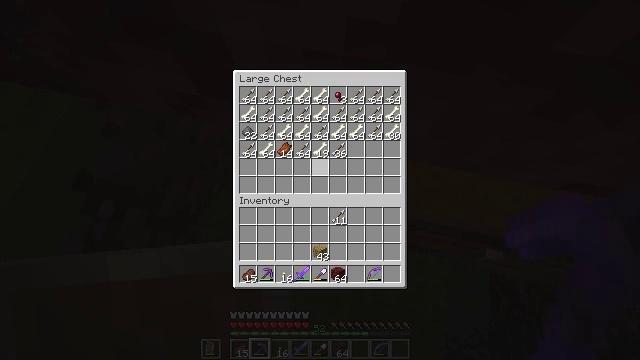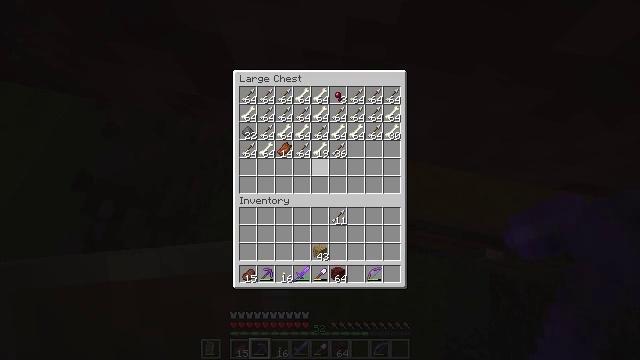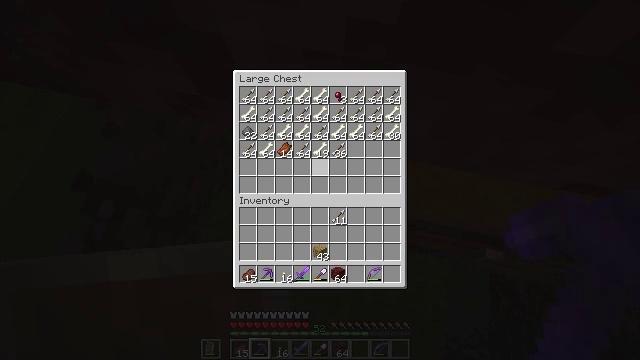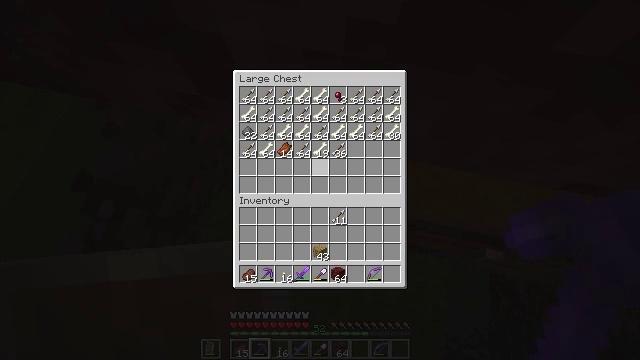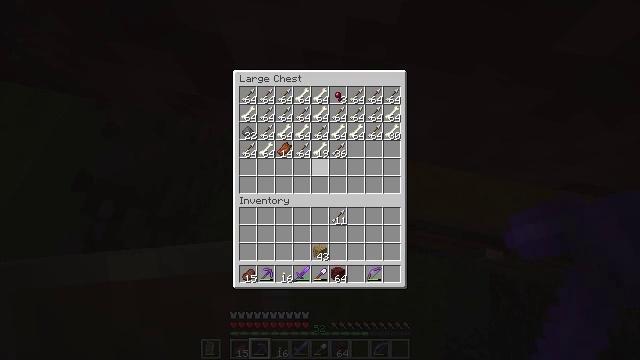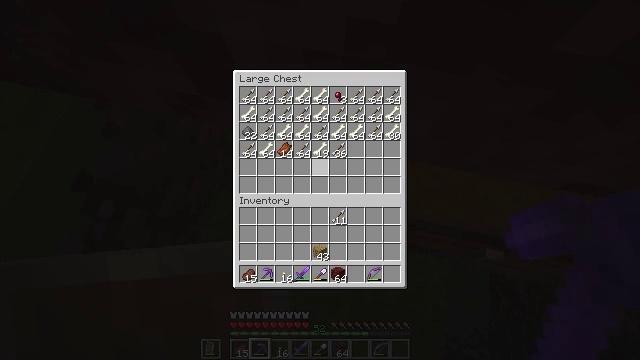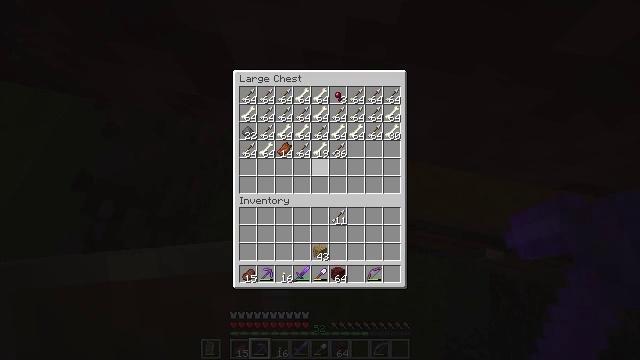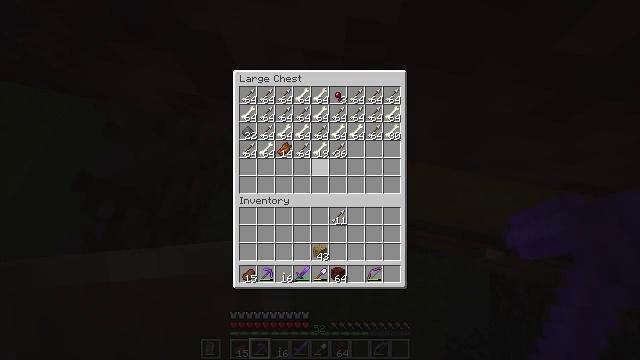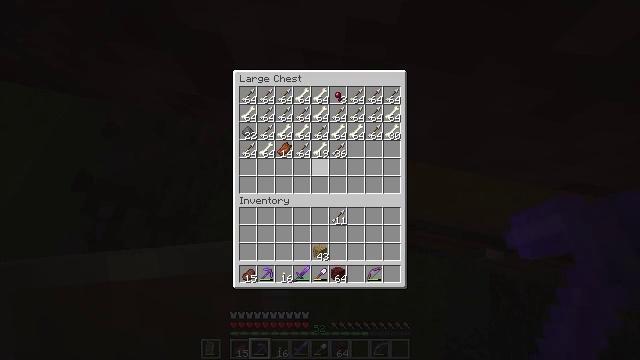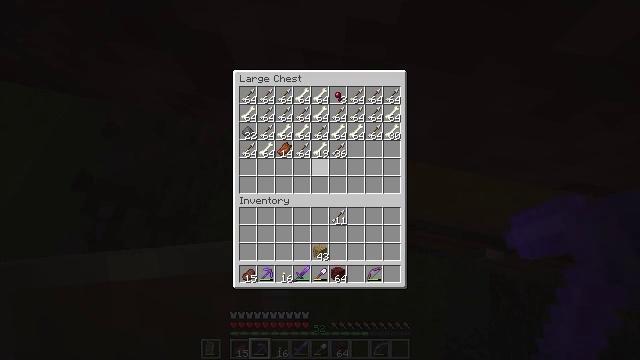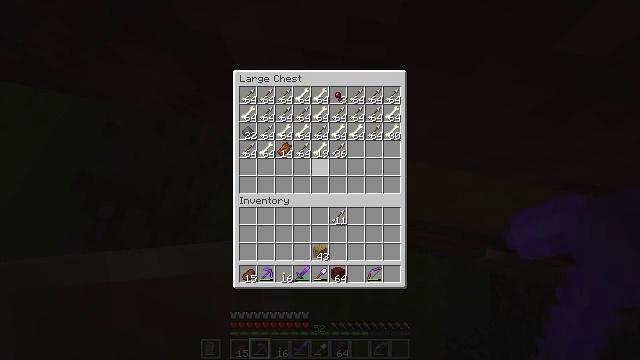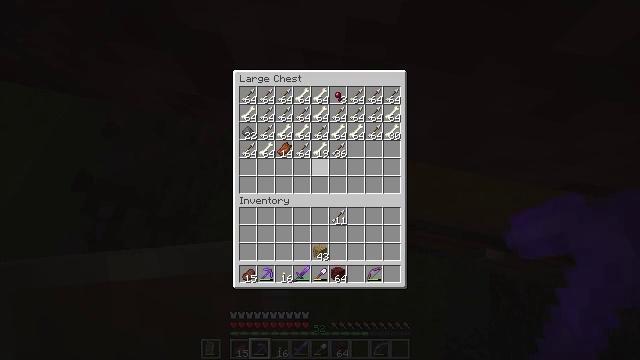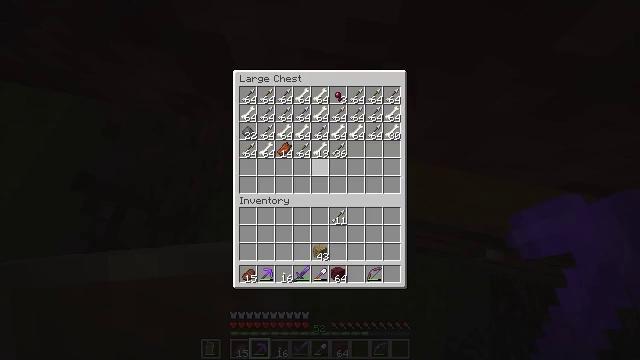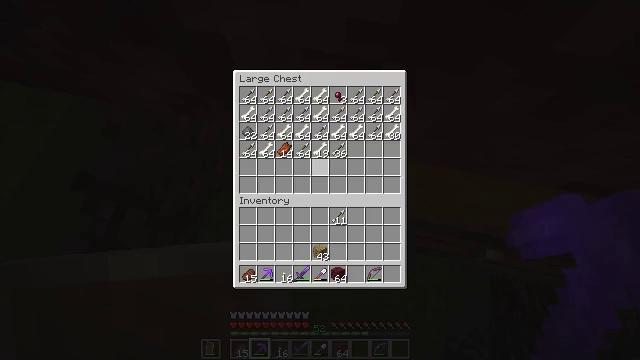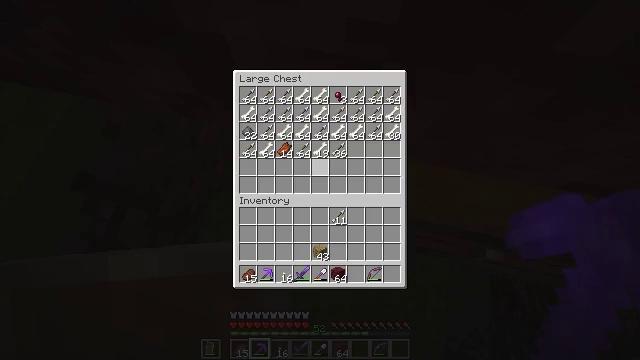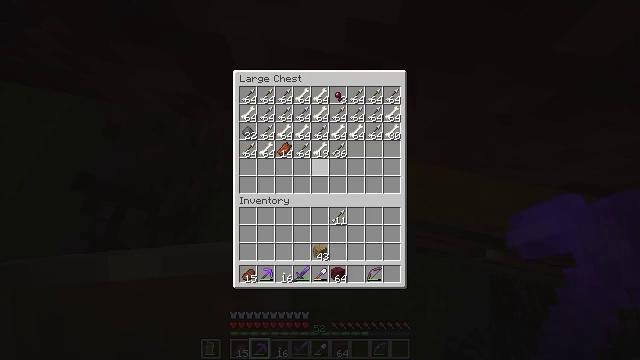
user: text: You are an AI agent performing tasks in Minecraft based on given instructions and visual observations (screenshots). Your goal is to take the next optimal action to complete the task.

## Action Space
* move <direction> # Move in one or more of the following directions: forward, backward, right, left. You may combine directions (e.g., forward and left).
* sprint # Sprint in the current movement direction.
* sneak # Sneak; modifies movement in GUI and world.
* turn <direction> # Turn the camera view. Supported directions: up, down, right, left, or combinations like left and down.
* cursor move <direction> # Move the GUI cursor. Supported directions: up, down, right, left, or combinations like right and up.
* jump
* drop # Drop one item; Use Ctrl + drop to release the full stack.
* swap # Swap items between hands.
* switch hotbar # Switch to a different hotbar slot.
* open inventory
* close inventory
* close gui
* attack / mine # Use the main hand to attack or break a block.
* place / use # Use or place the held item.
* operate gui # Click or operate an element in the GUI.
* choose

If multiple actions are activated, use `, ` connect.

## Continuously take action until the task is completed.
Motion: motion action
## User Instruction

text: Get multiple gold nugget from a gold ingot.
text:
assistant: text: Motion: no_op
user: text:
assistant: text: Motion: no_op
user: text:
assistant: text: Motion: no_op
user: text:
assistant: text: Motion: no_op
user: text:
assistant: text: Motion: no_op
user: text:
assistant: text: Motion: no_op
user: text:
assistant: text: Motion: no_op
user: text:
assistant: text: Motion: no_op
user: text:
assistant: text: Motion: no_op
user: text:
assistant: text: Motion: no_op
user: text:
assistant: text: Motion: no_op
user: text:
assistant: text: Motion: no_op
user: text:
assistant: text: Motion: no_op
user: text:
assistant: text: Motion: no_op
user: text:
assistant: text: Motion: no_op
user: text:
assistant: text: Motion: open inventory
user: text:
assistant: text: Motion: open inventory
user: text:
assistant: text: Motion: open inventory
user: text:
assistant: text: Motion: open inventory
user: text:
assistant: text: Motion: no_op
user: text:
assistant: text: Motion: no_op
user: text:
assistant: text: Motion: no_op
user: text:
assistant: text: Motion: no_op
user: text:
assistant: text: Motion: move back
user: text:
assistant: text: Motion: move back and move left
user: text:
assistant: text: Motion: move back and move left
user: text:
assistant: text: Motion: move back and move left
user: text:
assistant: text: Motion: move back and move left
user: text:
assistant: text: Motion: move back and move left
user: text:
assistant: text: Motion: move back and move left